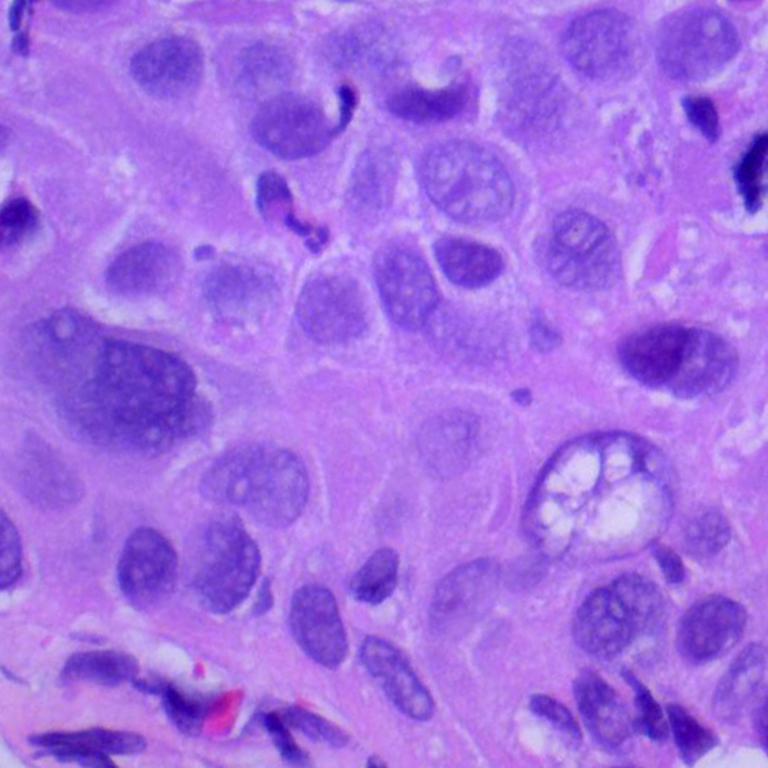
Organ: lung
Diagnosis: squamous carcinomas